Chest X-ray. View position: AP
Patient age: 41
Patient sex: M
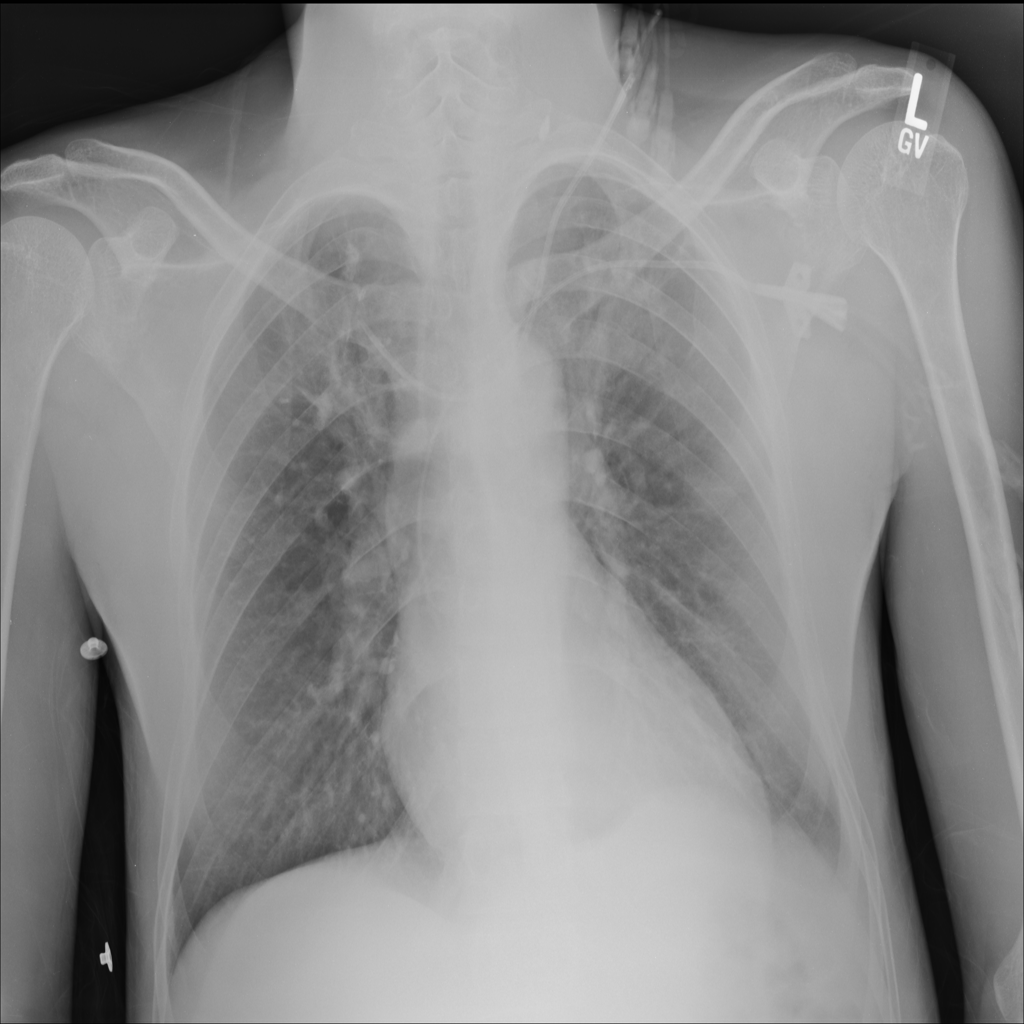
Finding: Pneumothorax